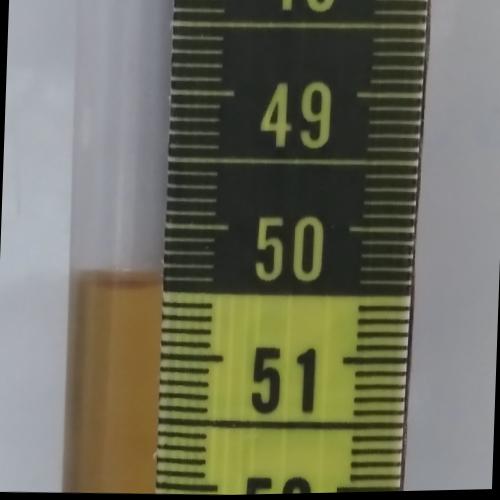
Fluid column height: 50.4 cm